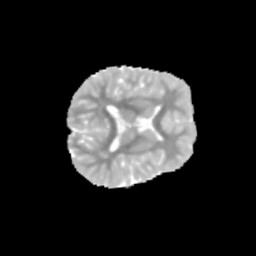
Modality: MD
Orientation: axial
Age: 10
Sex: female
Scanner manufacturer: siemens
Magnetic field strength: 3 T
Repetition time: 3.8 s
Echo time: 0.07 s